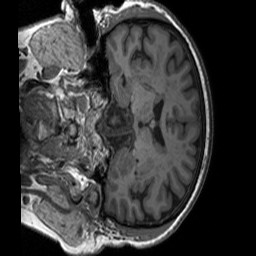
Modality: T1w
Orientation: coronal
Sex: female
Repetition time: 1.95 s
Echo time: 0.026 s